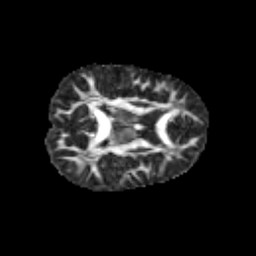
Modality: FA
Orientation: axial
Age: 9
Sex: female
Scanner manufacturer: siemens
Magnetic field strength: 3 T
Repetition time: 3.8 s
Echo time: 0.07 s